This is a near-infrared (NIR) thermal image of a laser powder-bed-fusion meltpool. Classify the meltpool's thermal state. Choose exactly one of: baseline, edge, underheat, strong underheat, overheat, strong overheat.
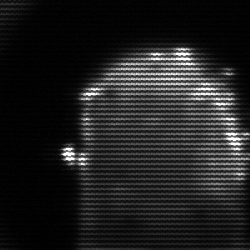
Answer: baseline